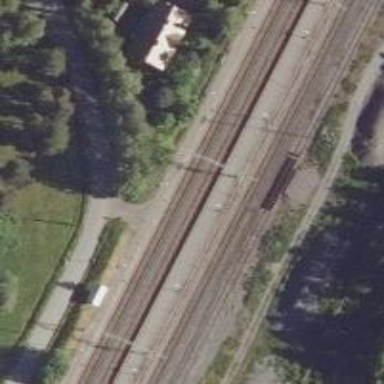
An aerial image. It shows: Close-up of railway platform edge.